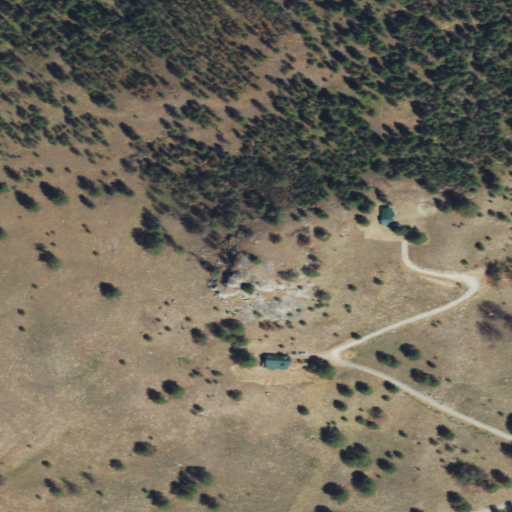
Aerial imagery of mountain in Washington named Powers Butte containing grassland, evergreen forest, shrub, and open development